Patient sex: M
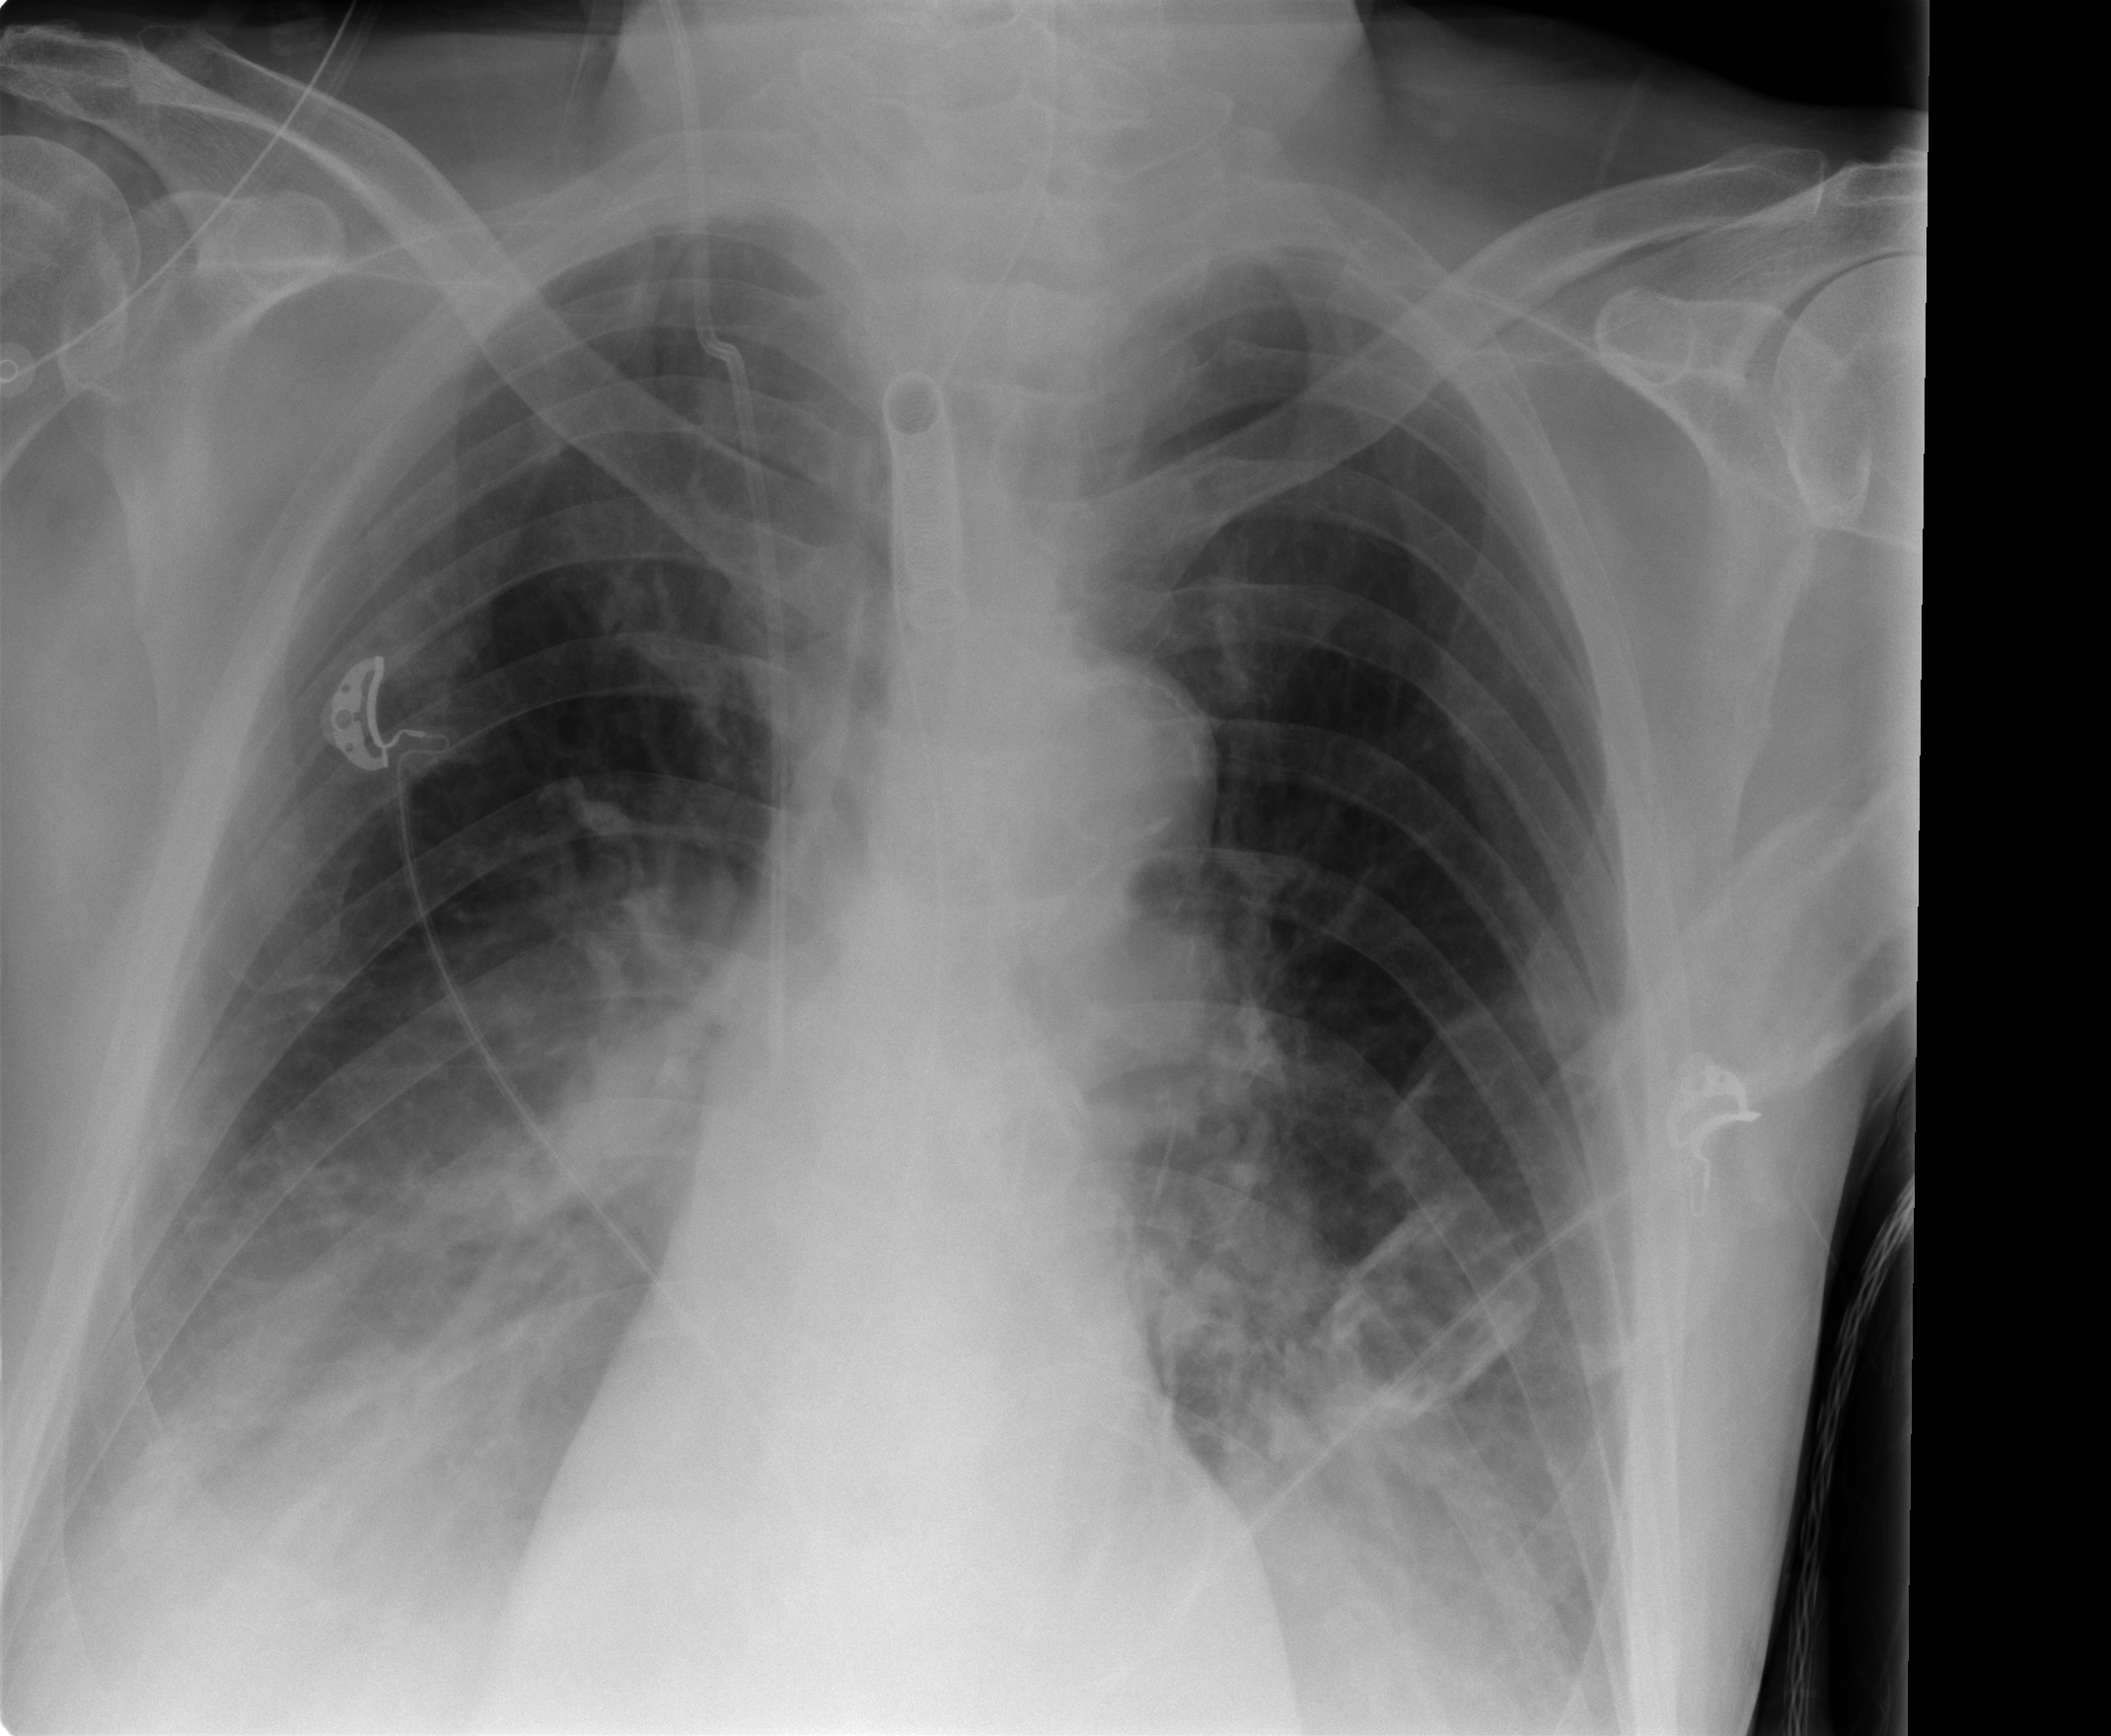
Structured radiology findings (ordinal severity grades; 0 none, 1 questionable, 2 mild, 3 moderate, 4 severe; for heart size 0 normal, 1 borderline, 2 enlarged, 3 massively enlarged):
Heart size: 0
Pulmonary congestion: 0
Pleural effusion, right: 2
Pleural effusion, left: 1
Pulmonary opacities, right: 0
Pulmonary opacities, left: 2
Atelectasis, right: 2
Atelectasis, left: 2